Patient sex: F
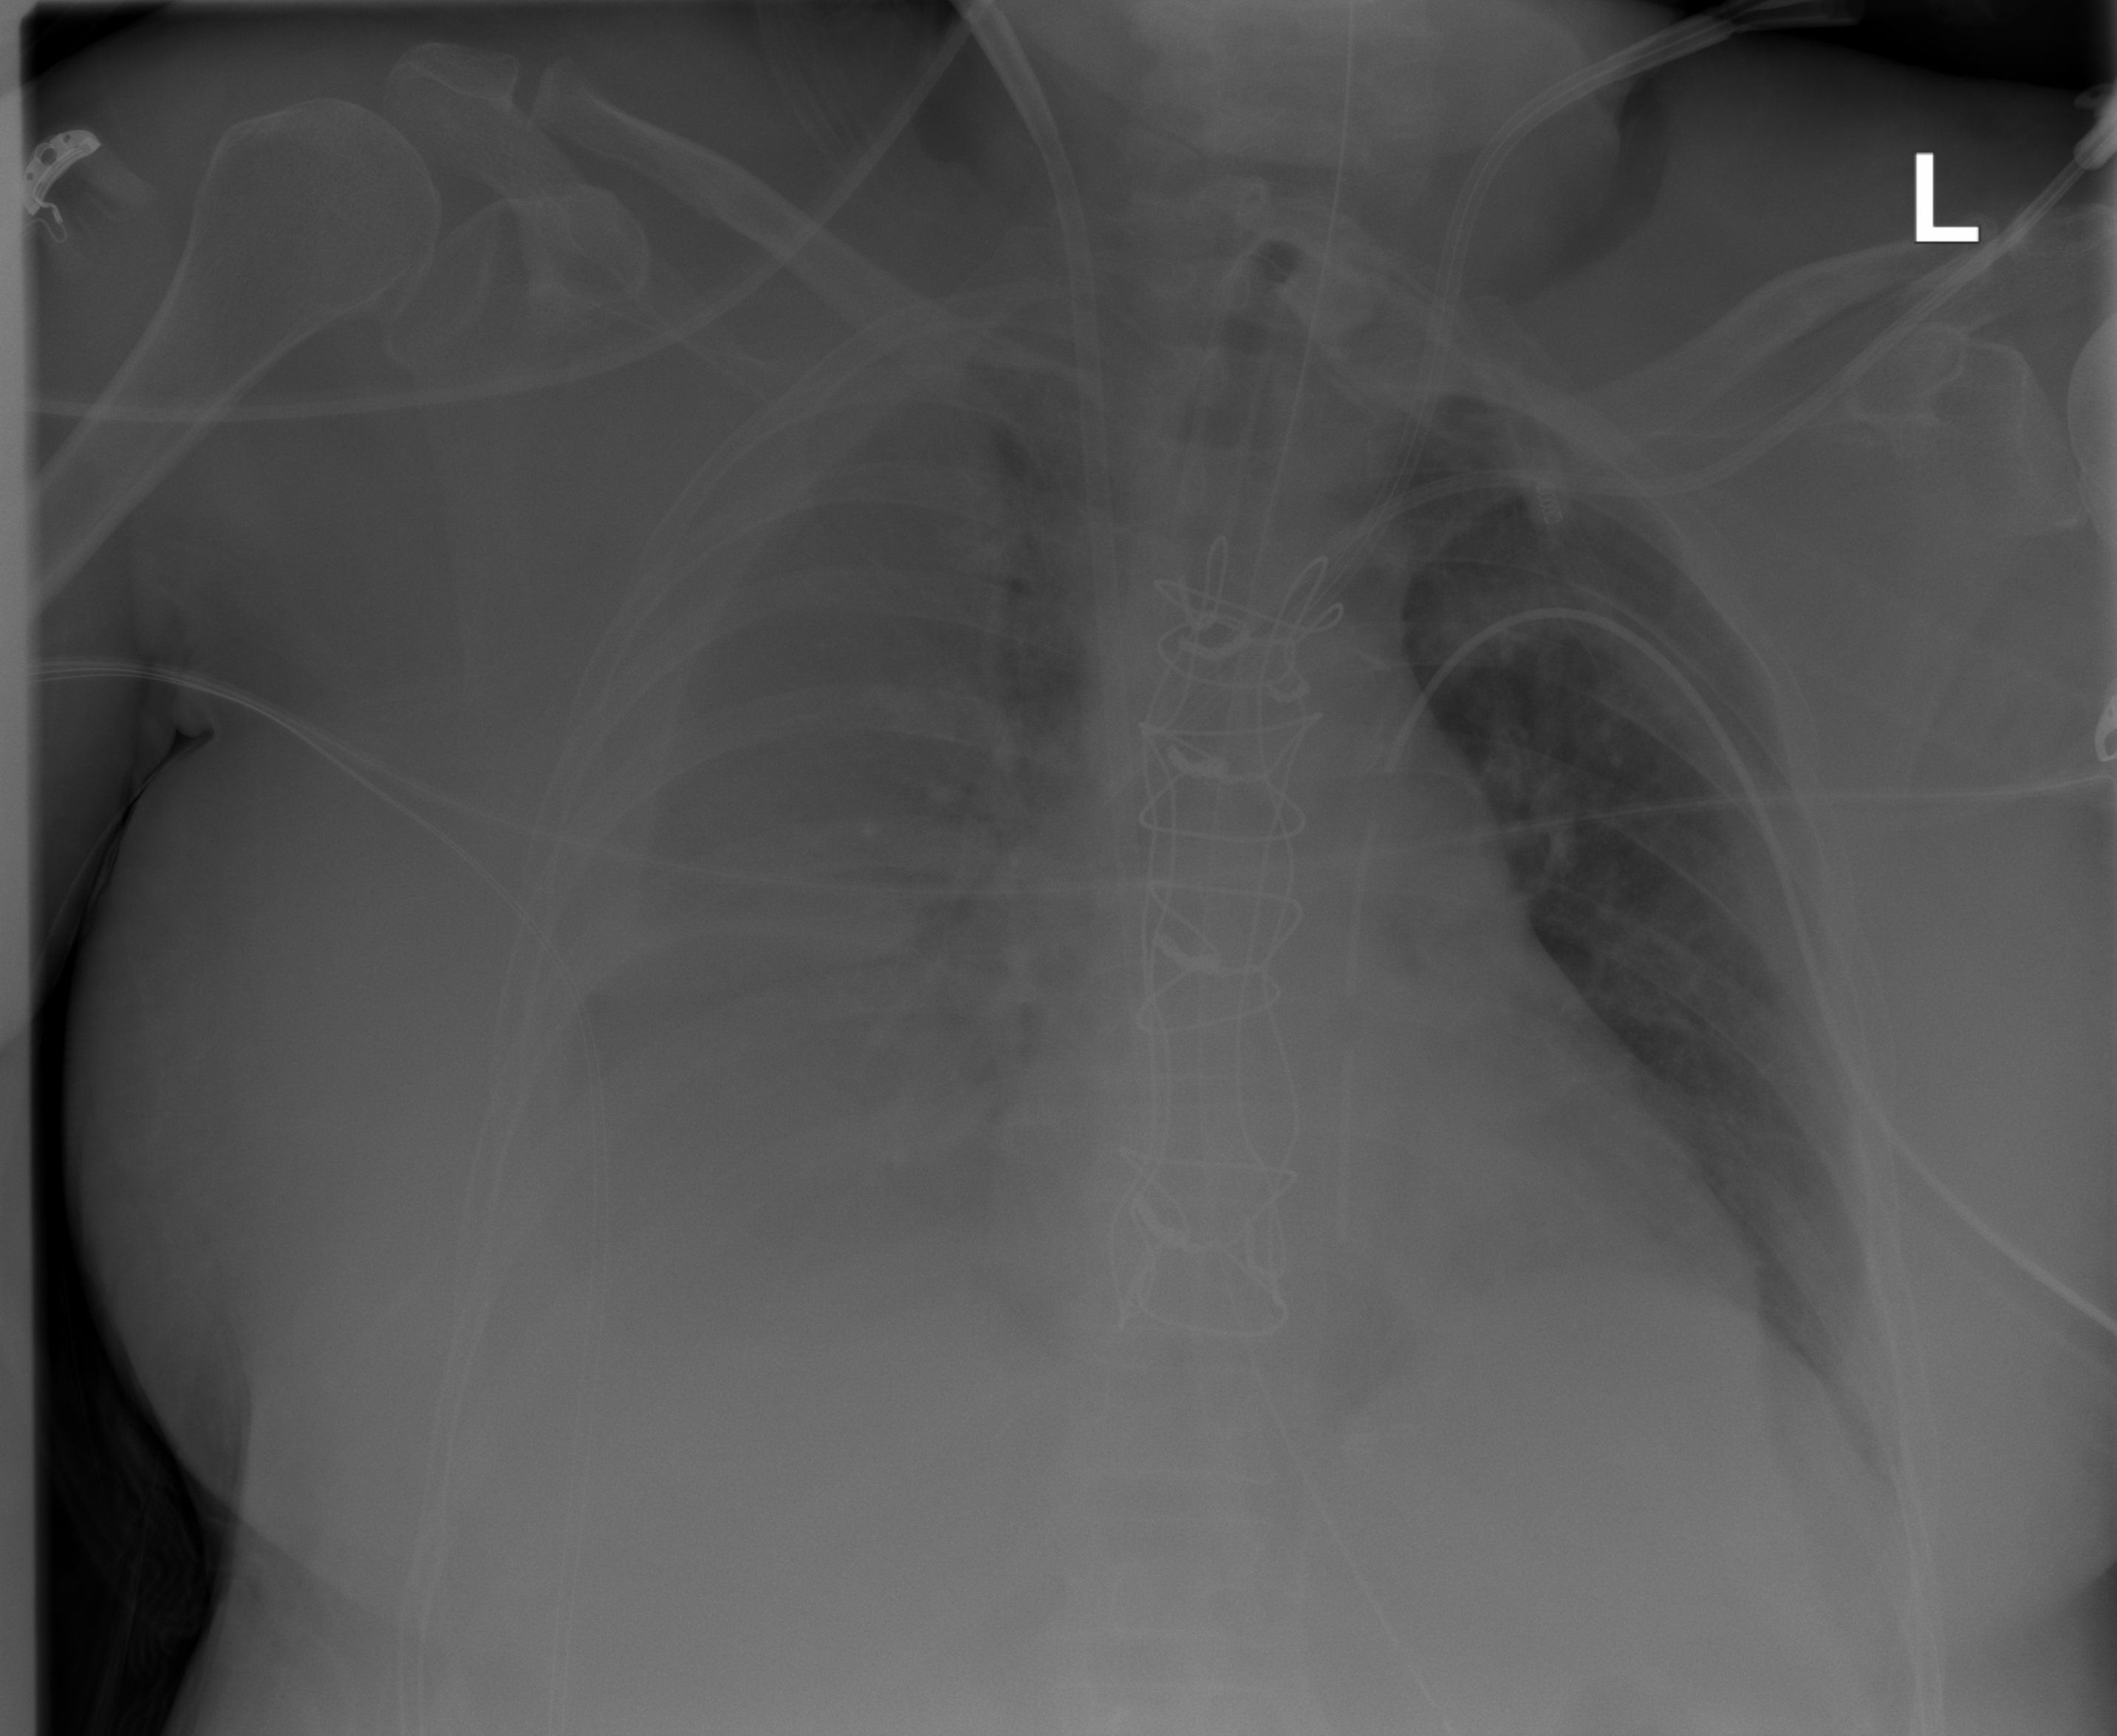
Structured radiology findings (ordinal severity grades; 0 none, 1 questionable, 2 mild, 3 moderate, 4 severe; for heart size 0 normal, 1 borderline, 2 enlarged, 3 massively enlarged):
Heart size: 1
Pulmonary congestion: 0
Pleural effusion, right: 3
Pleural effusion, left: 0
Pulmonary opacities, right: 0
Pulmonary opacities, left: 0
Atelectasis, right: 2
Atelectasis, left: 0